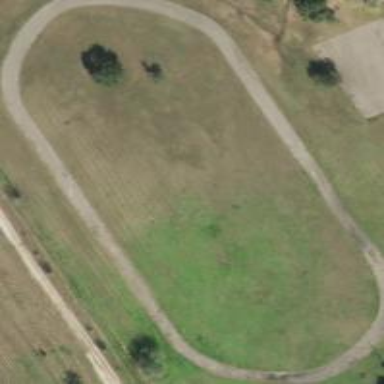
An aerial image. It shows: Athletics track located in leisure land area.